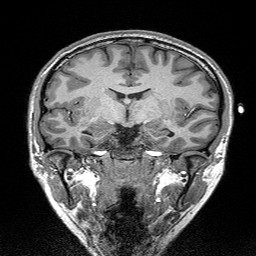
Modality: T1w
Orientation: sagittal
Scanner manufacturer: siemens
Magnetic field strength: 3 T
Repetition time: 2.3 s